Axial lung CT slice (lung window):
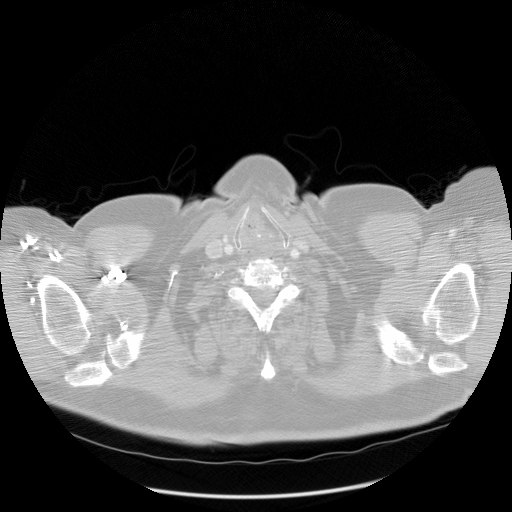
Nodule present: no